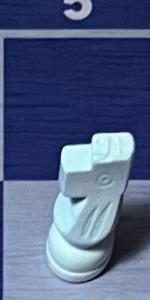
Label: Knight_White